Brain MRI, modality: hrT2
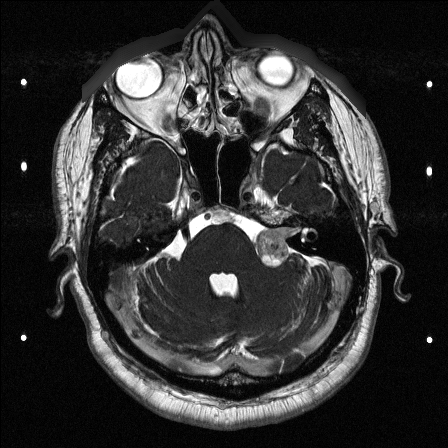